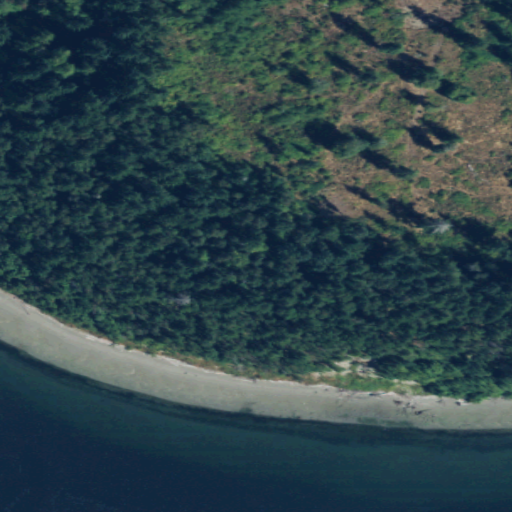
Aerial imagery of cliff(s) in Washington named Devils Head containing evergreen forest, open water, shrub, herbaceous wetlands, barren land, mixed forest, and grassland